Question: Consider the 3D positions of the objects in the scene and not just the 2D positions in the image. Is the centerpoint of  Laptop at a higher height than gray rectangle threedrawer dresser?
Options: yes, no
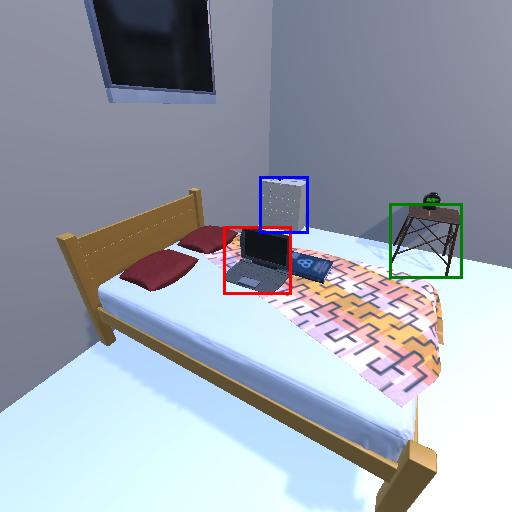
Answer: yes